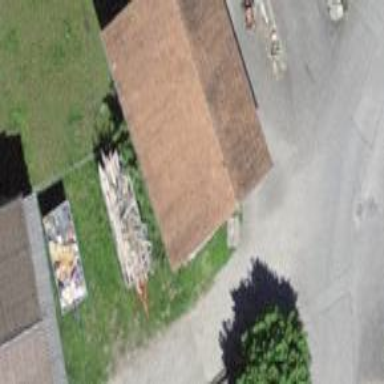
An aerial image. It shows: Rural barn.